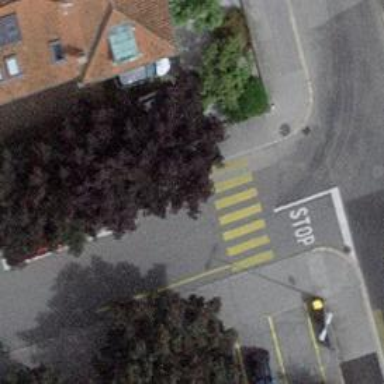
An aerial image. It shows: Marked zebra crossing on the road.